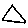
Label: triangle